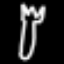
Label: fork